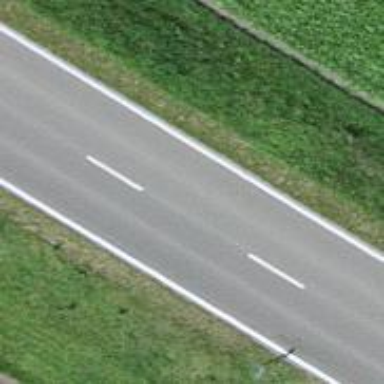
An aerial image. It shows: Primary highway.